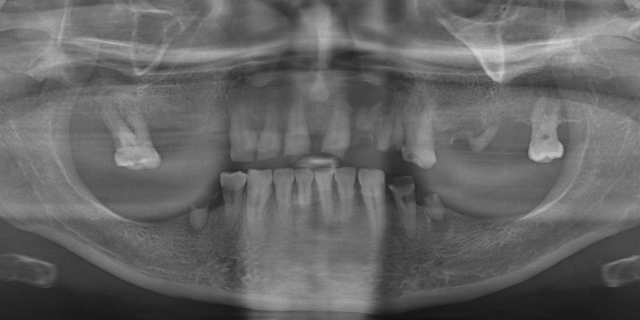
adult